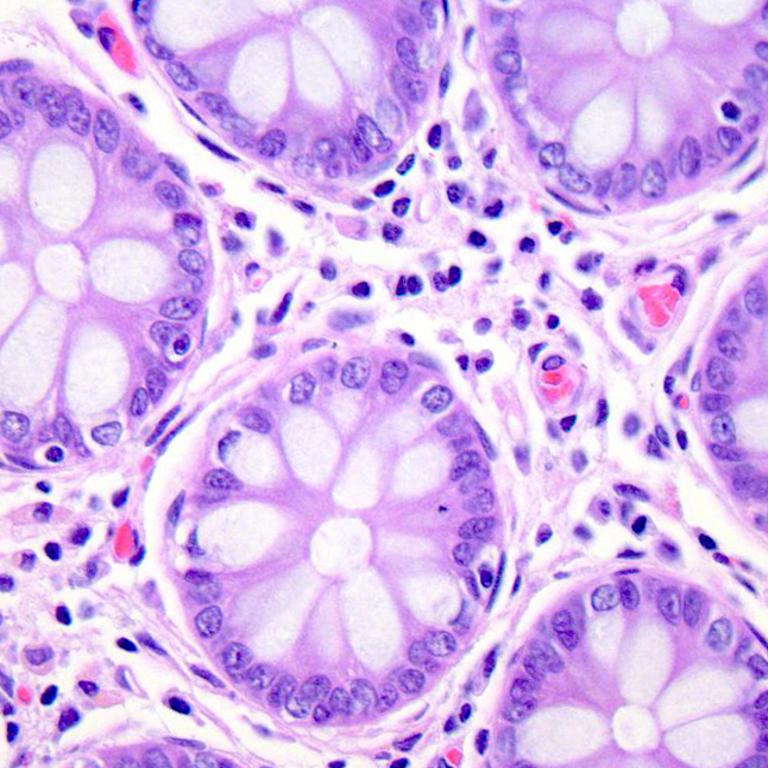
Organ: colon
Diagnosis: benign